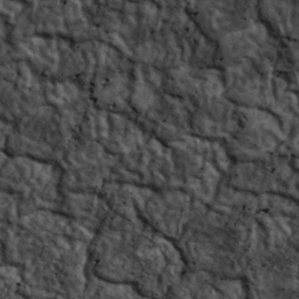
Label: non_frost